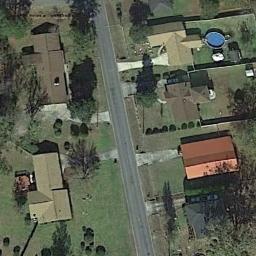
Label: medium_residential